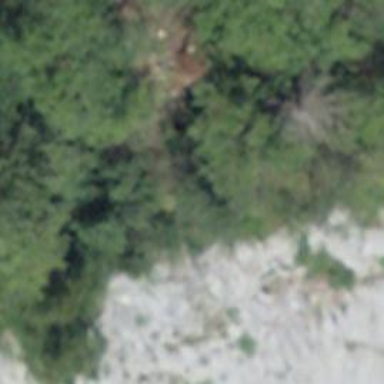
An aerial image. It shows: Natural cliff.